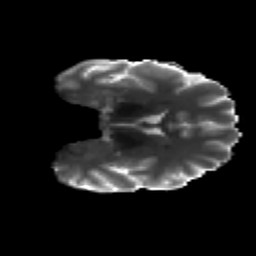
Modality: T2w
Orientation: coronal
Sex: male
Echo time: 0.114 s